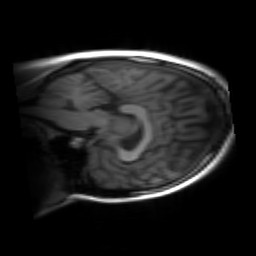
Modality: inplaneT1
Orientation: sagittal
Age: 24
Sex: female
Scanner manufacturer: siemens
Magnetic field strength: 3 T
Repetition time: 1.2 s
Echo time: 0.00251 s